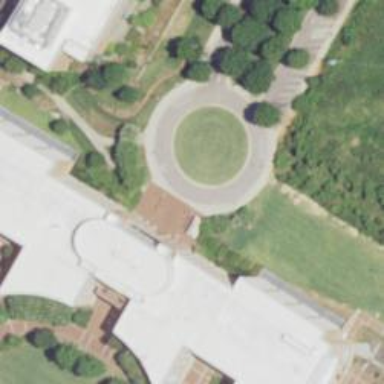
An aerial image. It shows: On Centennial Campus.